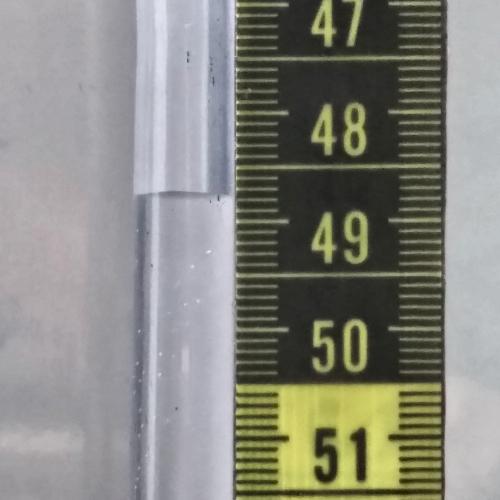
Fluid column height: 48.8 cm